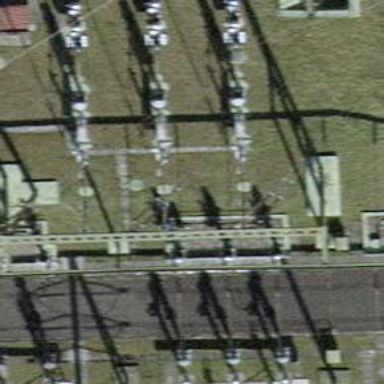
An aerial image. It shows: Insulator used in power systems.